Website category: sports
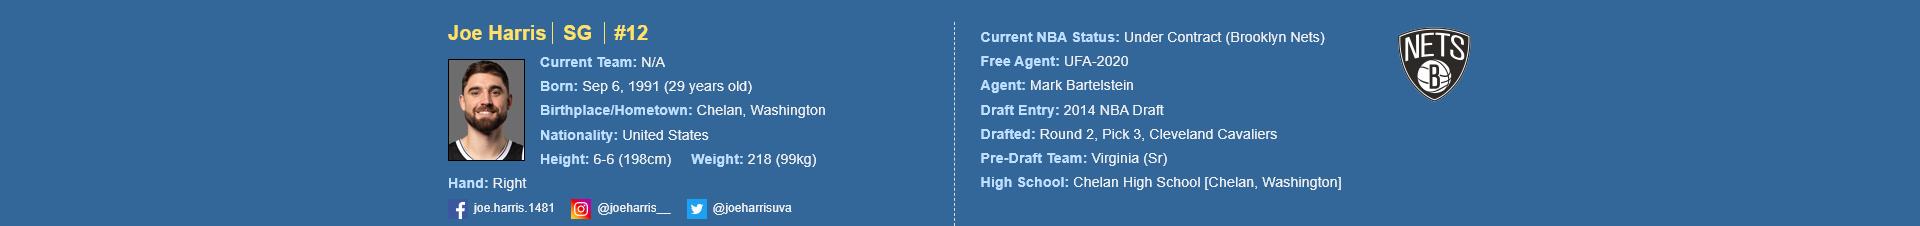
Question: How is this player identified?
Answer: Joe Harris

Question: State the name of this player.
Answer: Joe Harris

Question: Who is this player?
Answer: Joe Harris

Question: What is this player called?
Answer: Joe Harris

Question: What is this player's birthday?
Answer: Sep 6, 1991

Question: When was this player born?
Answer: Sep 6, 1991

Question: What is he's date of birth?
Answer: Sep 6, 1991

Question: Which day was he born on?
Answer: Sep 6, 1991

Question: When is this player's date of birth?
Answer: Sep 6, 1991

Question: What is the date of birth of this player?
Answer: Sep 6, 1991

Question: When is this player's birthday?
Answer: Sep 6, 1991

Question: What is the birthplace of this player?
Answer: Chelan, Washington

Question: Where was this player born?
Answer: Chelan, Washington

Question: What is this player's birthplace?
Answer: Chelan, Washington

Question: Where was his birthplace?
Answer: Chelan, Washington

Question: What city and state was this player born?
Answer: Chelan, Washington

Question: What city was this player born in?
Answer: Chelan, Washington

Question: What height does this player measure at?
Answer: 6-6 (198cm)

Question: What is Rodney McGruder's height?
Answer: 6-6 (198cm)

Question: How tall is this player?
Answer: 6-6 (198cm)

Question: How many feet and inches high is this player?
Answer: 6-6 (198cm)

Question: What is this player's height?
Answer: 6-6 (198cm)

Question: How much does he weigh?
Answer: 218 (99kg)

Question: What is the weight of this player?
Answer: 218 (99kg)

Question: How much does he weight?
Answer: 218 (99kg)

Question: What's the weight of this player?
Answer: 218 (99kg)

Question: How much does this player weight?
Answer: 218 (99kg)

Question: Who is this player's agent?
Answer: Mark Bartelstein

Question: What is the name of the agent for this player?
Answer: Mark Bartelstein

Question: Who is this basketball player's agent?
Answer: Mark Bartelstein

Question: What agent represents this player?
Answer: Mark Bartelstein

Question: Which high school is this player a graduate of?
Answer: Chelan High School

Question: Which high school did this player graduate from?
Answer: Chelan High School

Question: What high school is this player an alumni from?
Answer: Chelan High School

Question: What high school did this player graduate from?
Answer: Chelan High School

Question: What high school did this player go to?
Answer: Chelan High School

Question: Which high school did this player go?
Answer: Chelan High School